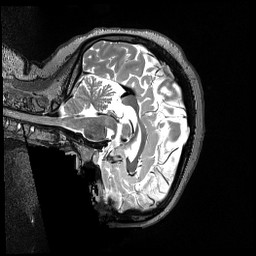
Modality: T2w
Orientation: sagittal
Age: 21
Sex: female
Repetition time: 3.2 s
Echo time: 0.563 s